Question: For start, I'm using Bootstrap and Sammy.js in my application.
I configured some of the anchors in the dropdown menu (of a dropdown button) to navigate to #/login and #/register respectively.
The problem is that when I click on Login / Register links the dropdown menu doesn't close.
I also attached a screenshot taken while running in Firefox.
What am I doing wrong here?
Thank you.

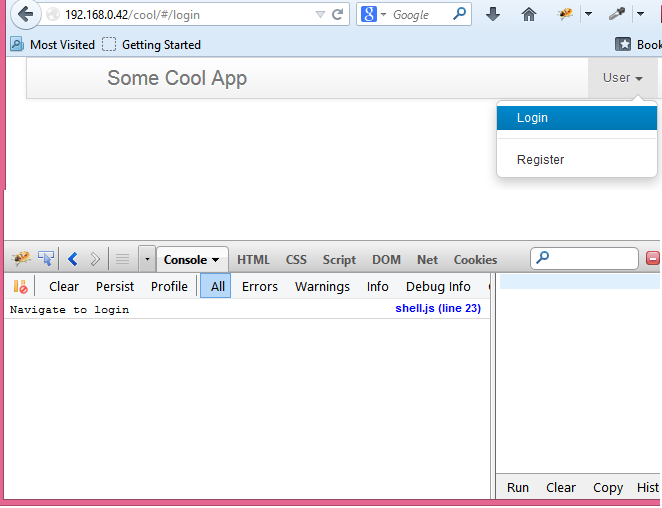
Answer: The solution I ended up using is to manually handle those clicks. Bellow is the code that does that.
'''
$('#header').delegate('a[href="#login"],a[href="#register"]', 'click', function() {
sammy.setLocation($(this).attr('href'));
$(this).closest('.dropdown-menu').trigger('click');
return false;
});
'''
where:
sammy is the instance obtained through Sammy(...)